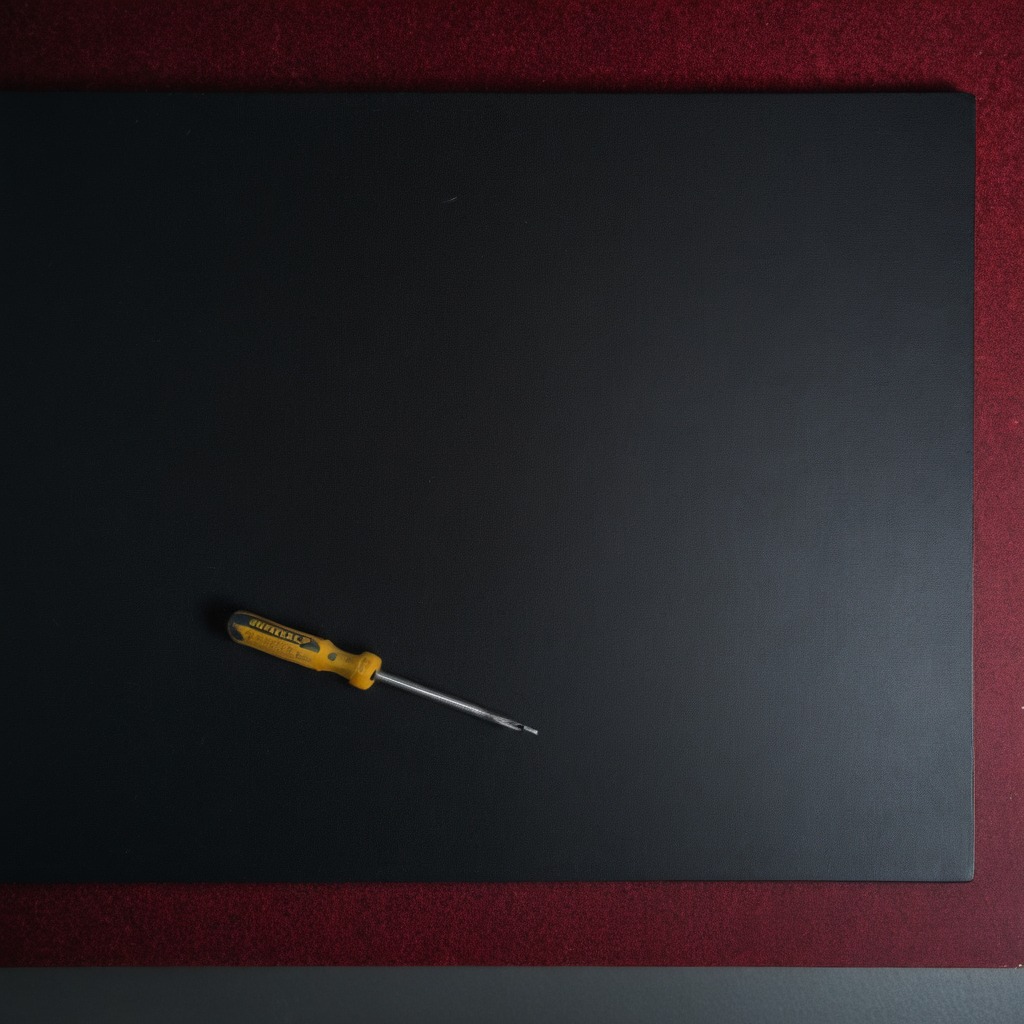
A screwdriver lies on the tabletop.